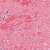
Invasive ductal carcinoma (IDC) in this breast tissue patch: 0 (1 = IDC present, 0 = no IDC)